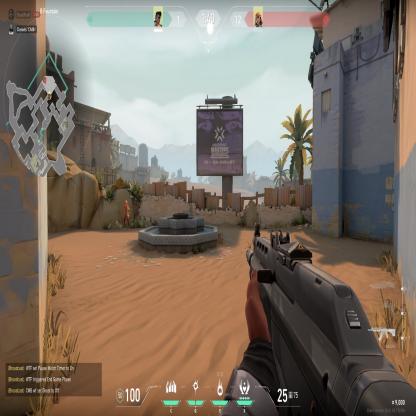
Label: enemy